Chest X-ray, PA view. Patient: 53 years old, sex M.
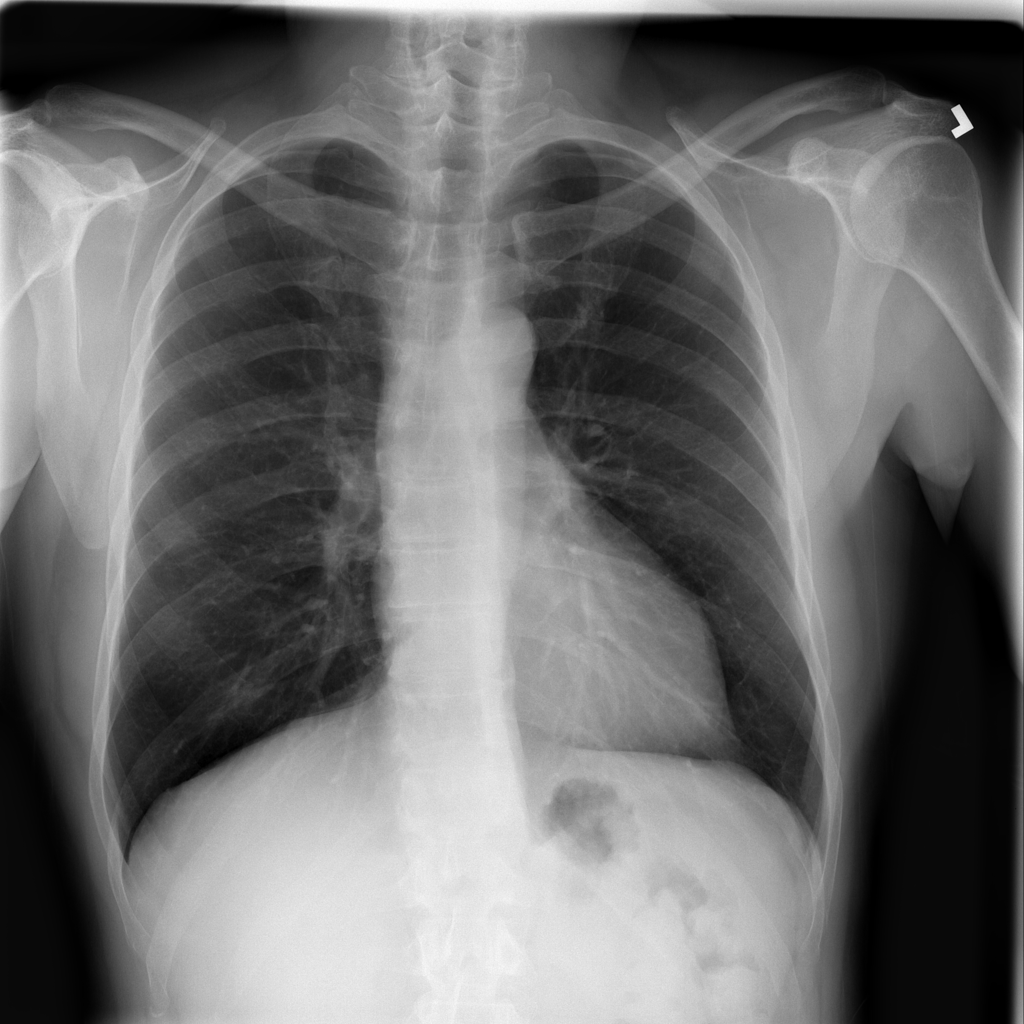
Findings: No Finding